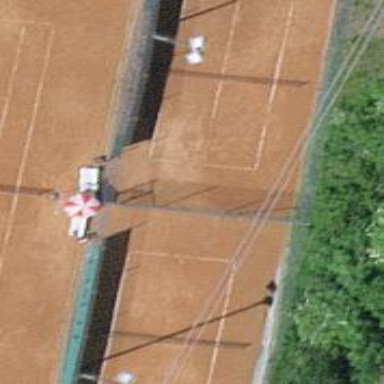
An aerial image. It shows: Tennis court on pitch.